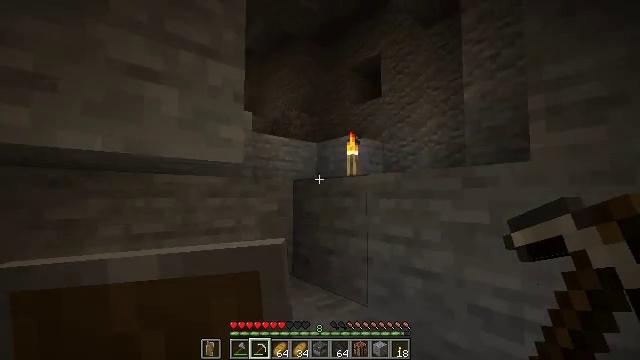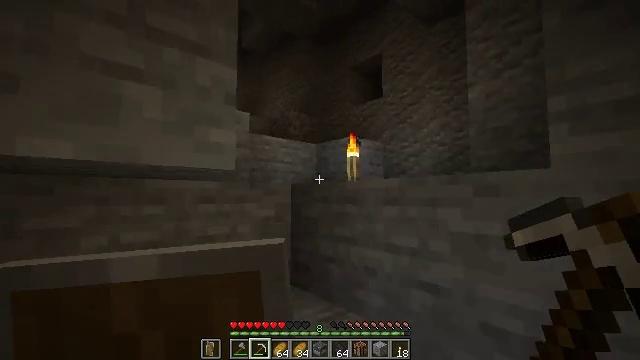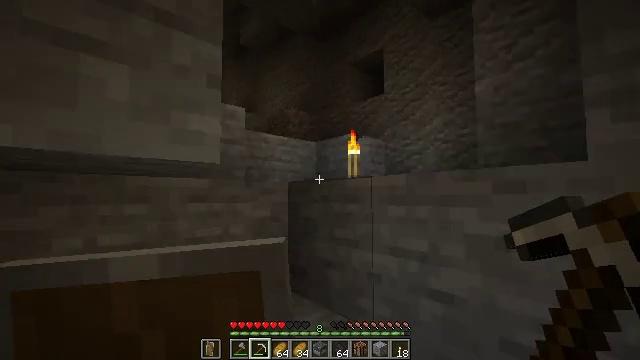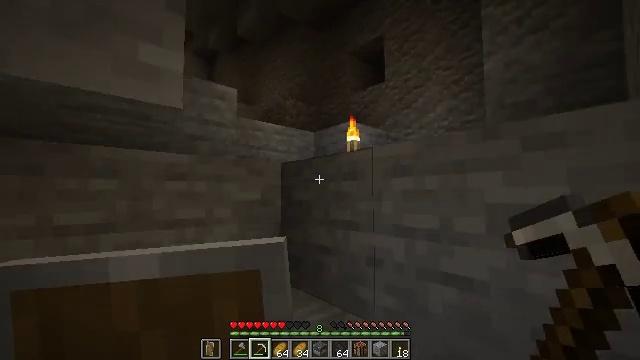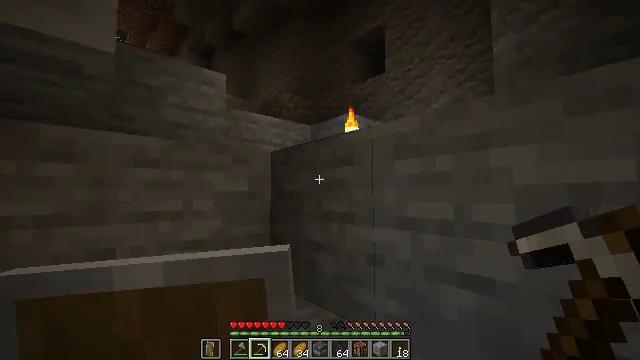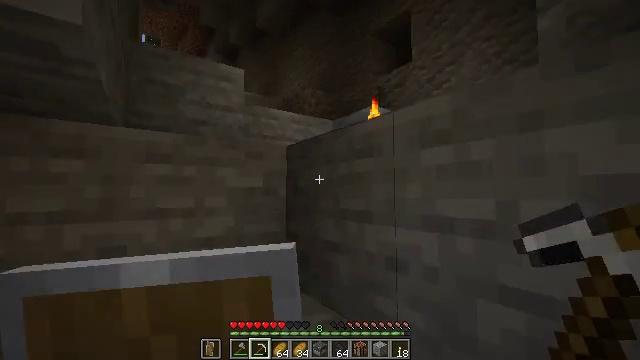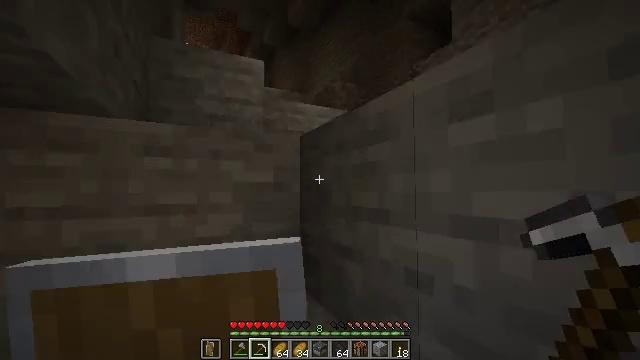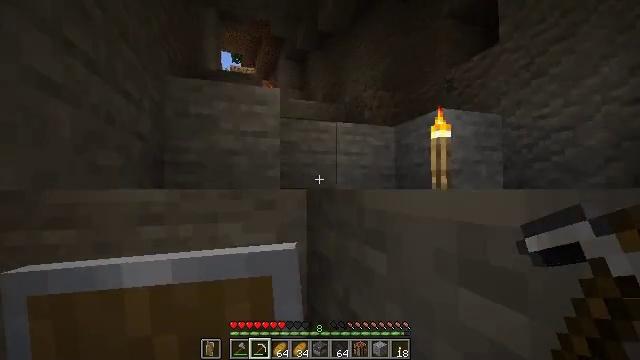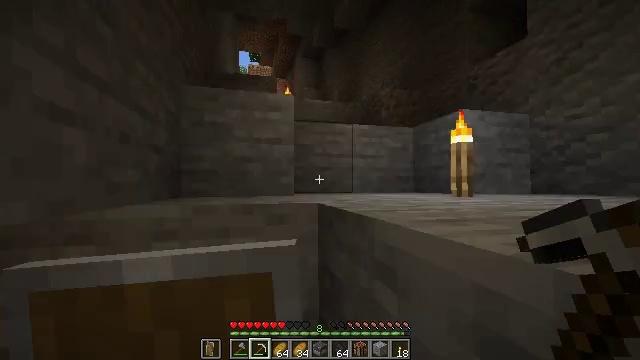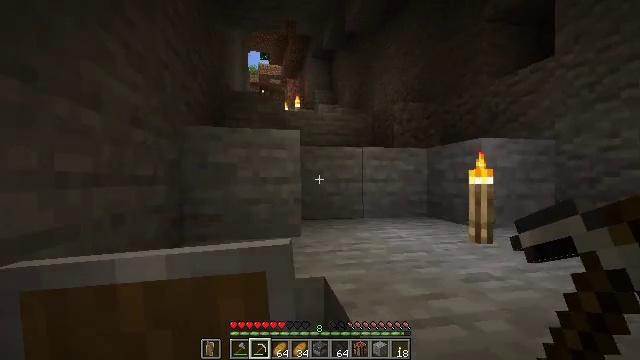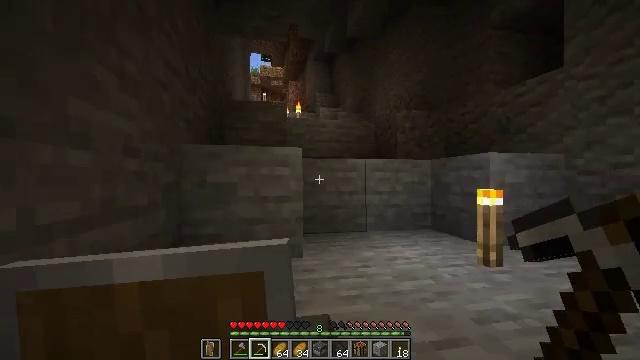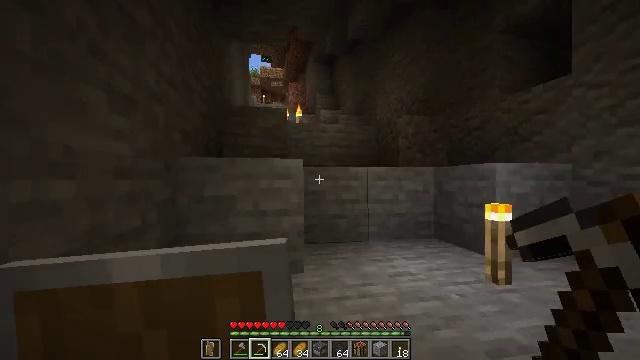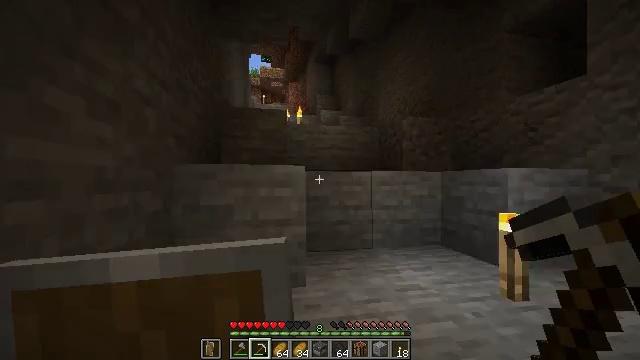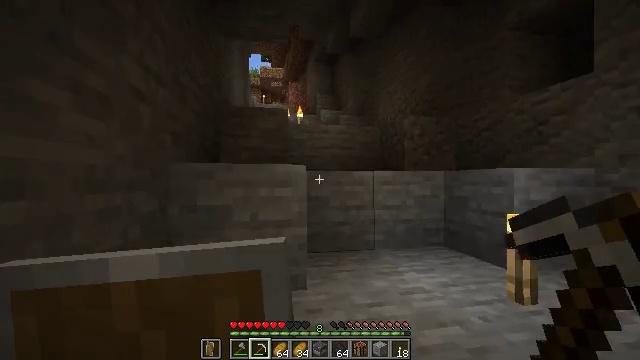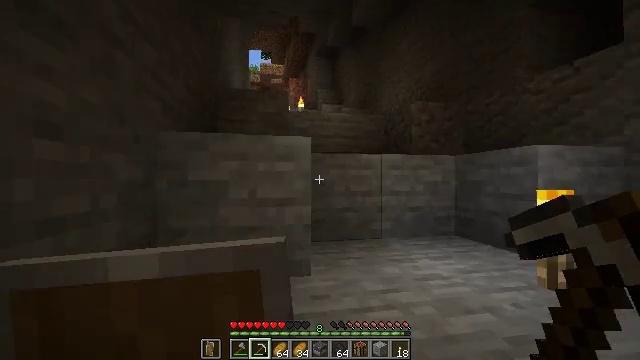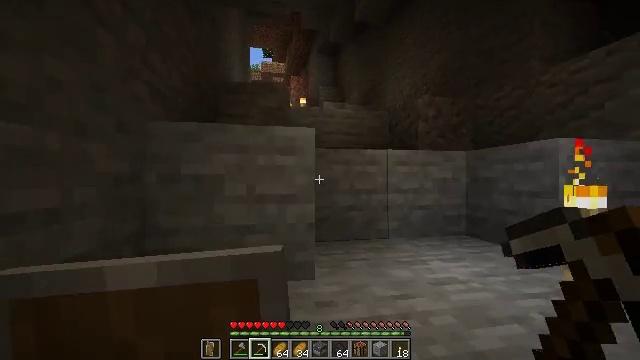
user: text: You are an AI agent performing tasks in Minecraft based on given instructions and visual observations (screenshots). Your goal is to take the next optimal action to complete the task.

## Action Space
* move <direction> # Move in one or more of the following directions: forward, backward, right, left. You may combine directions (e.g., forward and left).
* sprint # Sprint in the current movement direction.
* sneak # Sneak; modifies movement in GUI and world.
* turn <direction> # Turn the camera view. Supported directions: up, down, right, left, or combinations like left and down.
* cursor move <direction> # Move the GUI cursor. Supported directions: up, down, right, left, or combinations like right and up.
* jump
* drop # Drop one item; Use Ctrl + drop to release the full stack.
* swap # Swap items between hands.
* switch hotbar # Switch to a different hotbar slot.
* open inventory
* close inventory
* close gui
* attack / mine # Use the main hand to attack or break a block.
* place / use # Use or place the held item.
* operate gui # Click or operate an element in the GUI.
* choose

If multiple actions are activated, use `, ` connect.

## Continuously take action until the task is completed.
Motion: motion action
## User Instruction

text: Dig the grass path to transform it.
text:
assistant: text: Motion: move forward, jump
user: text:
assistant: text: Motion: move forward and move right
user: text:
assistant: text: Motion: move forward and move right
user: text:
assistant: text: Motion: move forward and move right
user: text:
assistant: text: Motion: move forward and move right, turn left
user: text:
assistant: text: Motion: move forward and move right, turn left
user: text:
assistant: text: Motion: move forward and move right, turn left, jump
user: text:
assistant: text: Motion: move forward, turn left, jump
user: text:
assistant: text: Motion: move forward, turn left and down, jump
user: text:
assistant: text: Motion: move forward, jump
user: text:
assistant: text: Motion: move forward, jump
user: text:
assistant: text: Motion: move forward, jump
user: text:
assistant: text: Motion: move forward
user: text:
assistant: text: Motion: move forward
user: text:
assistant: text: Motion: move forward, jump
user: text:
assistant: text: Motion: move forward, jump
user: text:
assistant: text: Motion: move forward, jump
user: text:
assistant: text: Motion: move forward, jump
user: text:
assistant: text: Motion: move forward, jump
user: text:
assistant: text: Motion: move forward and move right
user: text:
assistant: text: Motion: move forward and move right
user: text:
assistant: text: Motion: move forward and move right
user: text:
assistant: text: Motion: move forward and move right, turn left
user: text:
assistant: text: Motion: move forward and move right, turn left
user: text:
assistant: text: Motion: move forward and move right, turn left
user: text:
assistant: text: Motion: move forward and move right
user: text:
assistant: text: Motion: move forward and move right, turn left
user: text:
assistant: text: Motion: move forward, sprint
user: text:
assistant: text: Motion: move forward, sprint
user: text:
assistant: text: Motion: move forward, sprint